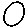
Label: circle